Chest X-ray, PA view. Patient: 33 years old, sex F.
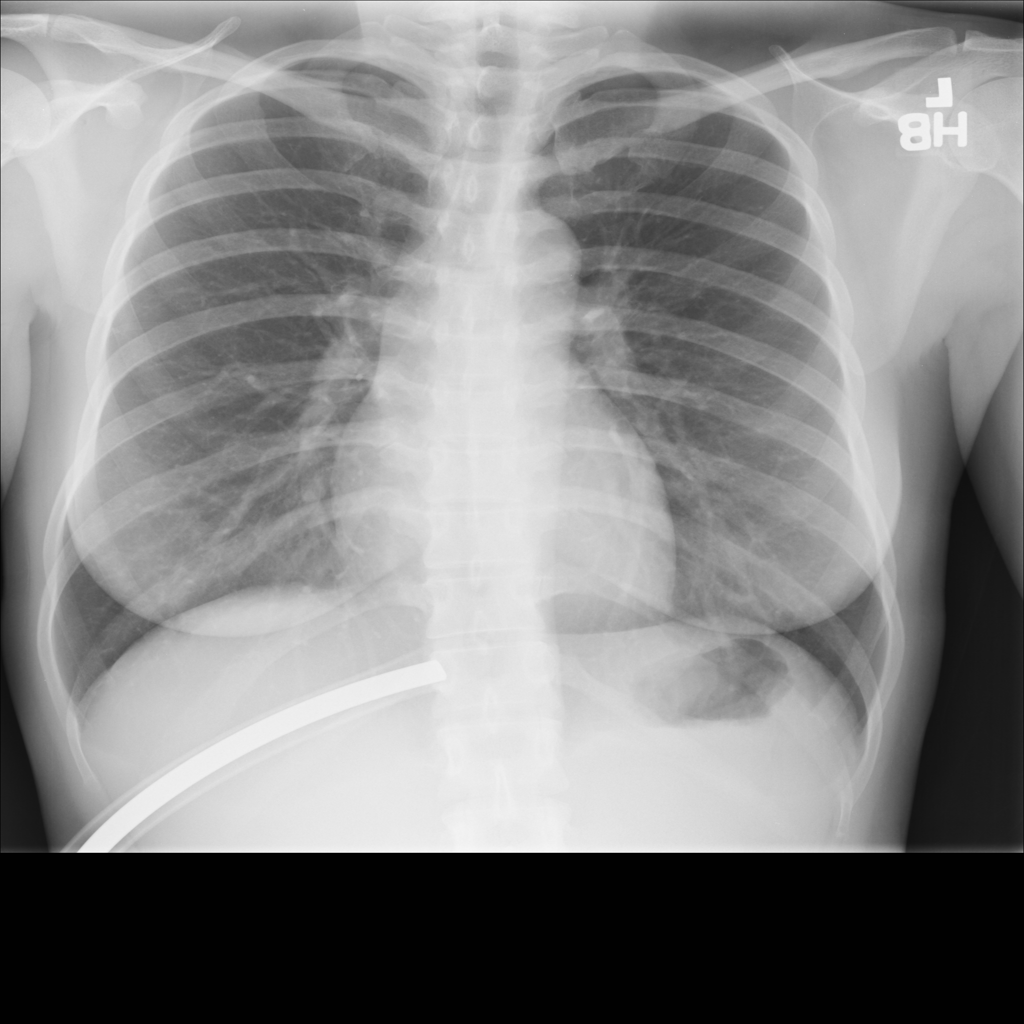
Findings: No Finding